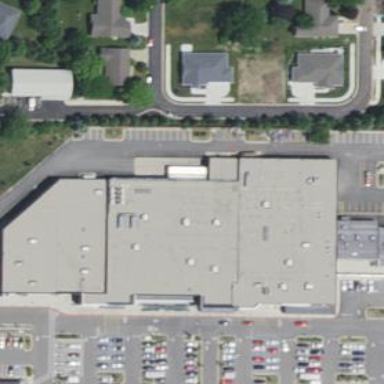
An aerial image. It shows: Retail building housing supermarket.